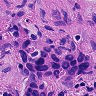
Metastatic tissue present: yes